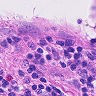
Metastatic tissue present: no